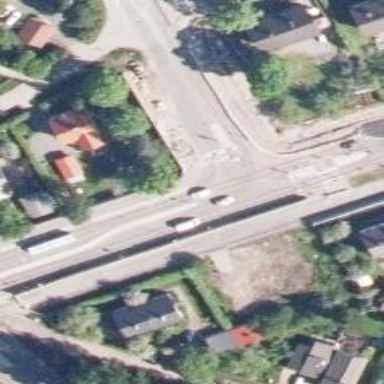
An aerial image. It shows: Secondary road with asphalt surface.